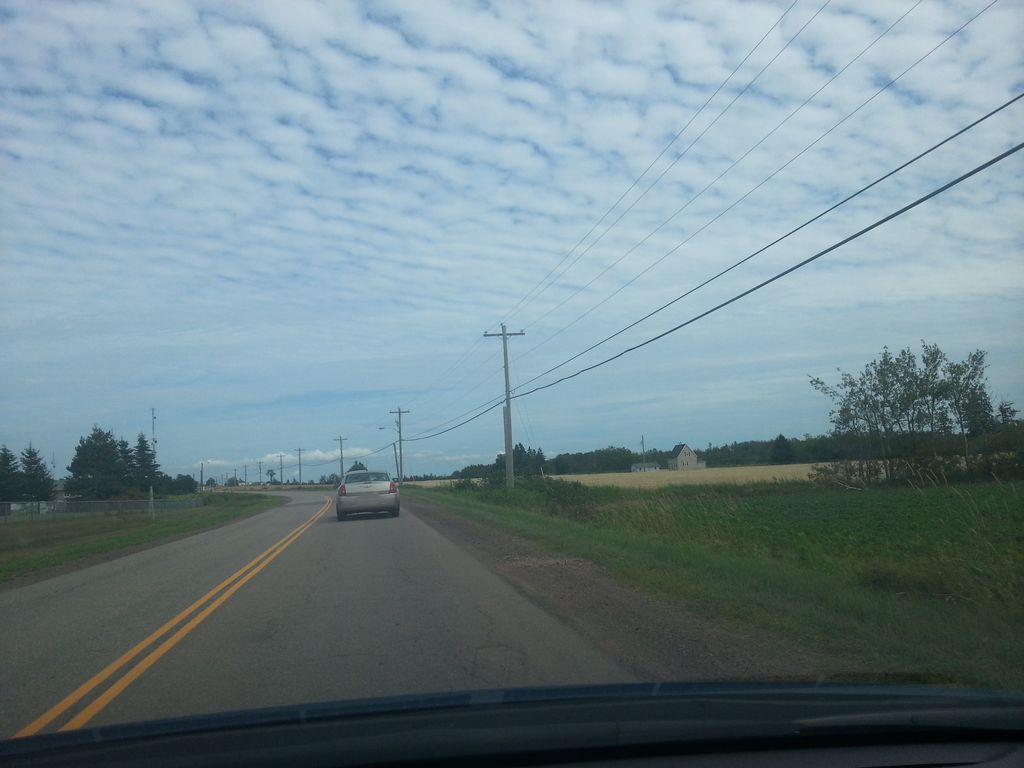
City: charlottetown